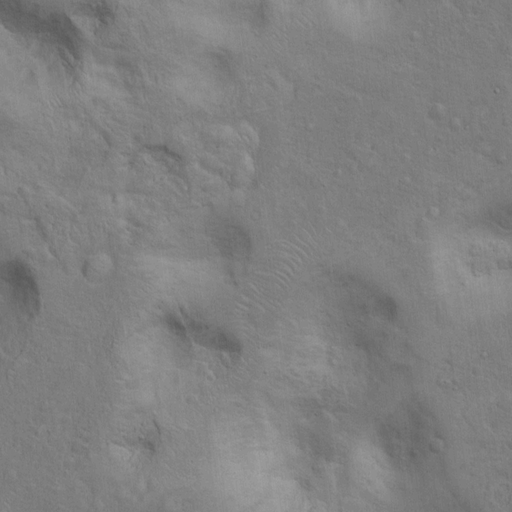
Objects detected: cone, cone, cone, cone, cone, cone, cone, cone, cone, cone, cone, cone, cone